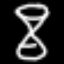
Label: hourglass